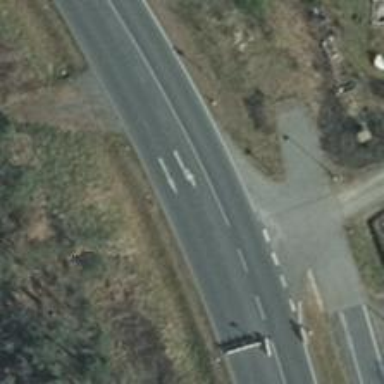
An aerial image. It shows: Primary road with asphalt surface.